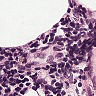
Metastatic tissue present: no